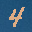
Label: 4